Question: I am pulling my hair our trying to format a line graph.
Below is my current report - :

The Line Graph I have created has a Category Group of "YearLogged" and "MonthLogged".
The series I have added is an expression -
As you can see the data label is coming back as values in "Paid" column from my table. What I want is the percentages instead labelled.
Also the Y axis is coming back with the total Paid invoices as a percentage? That's not right I want that to show up to 100%.
I just want to show what % of invoices are being paid In Target over the month.
Another question - where is the legend title getting "Process Target" from? Can I rename that to what ever I want?
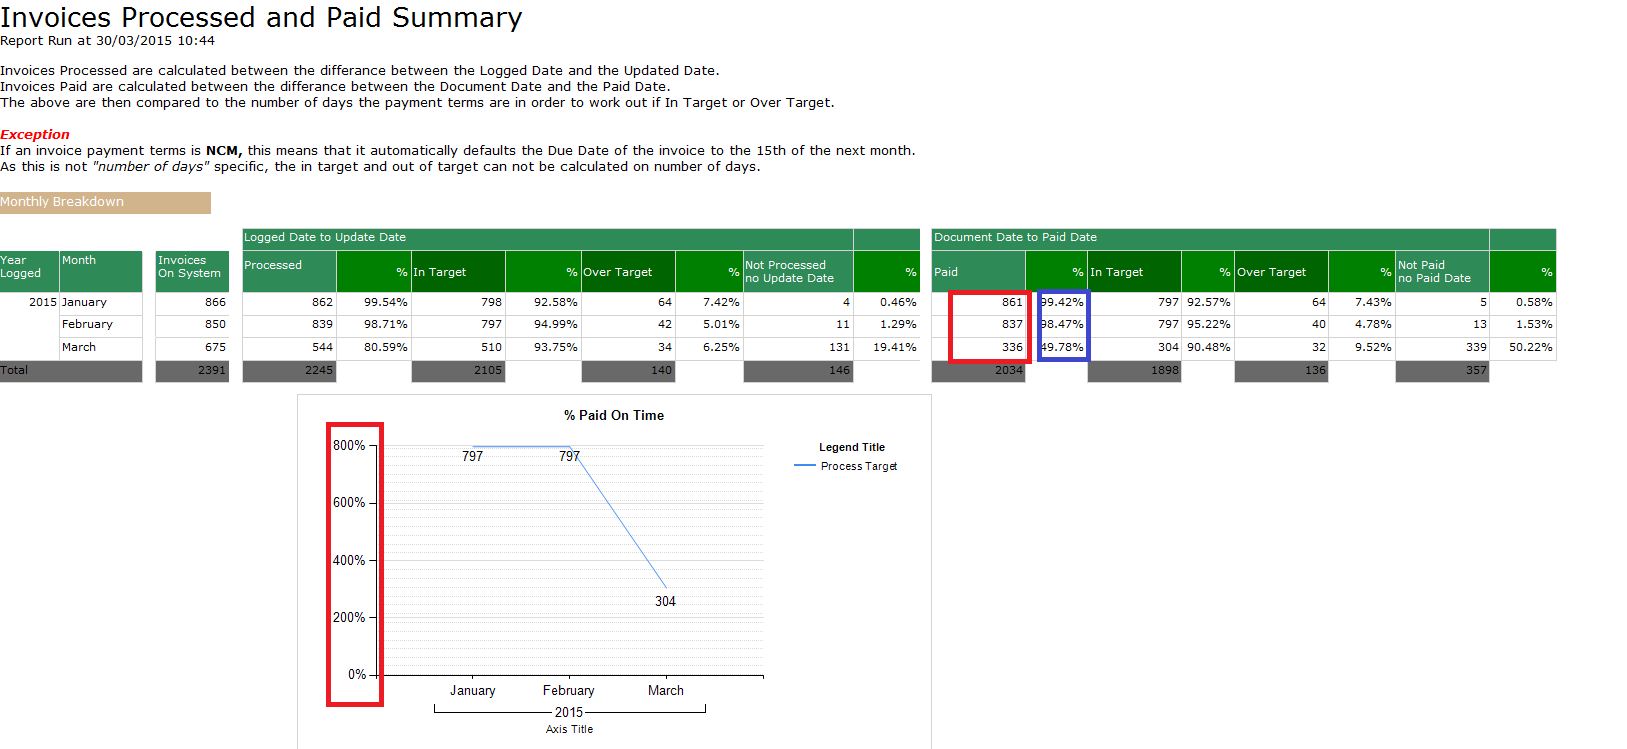
Answer: Managed to get this to work -
added the following expression to my series.